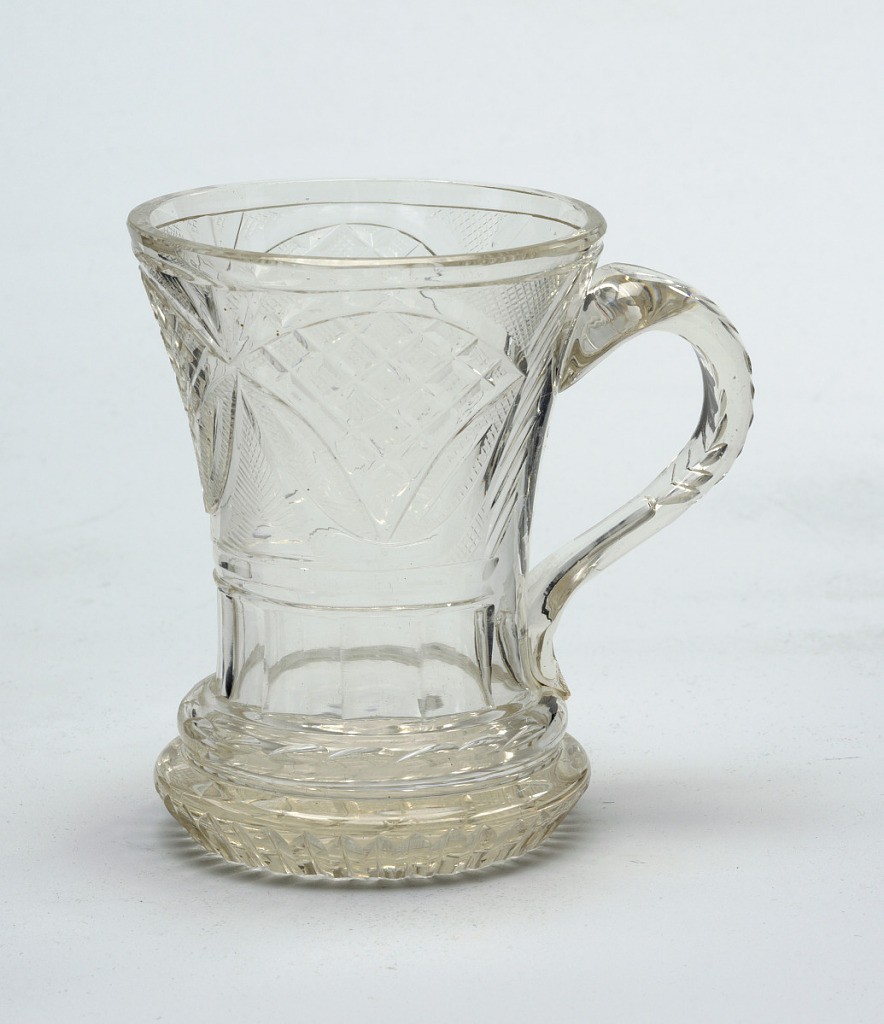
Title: Mug
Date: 1820–30
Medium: glass
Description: Beaker form, sides flared towards top; cut with 3 arched panels filled with strawberry diamonds and blazes, band of flat fluting and raised ring with blazes below; thick foot cut with vertical fluting sides and straw- berry diamonds; notched loop handle.